Question: I'm getting the following warning:
> Access to foreach variable in closure. May have different behaviour when compiled with different versions of compiler.
This is what it looks like in my editor:

I know how fix this warning, but I want know why would I get this warning?
Is this about the "CLR" version? Is it related to "IL"?
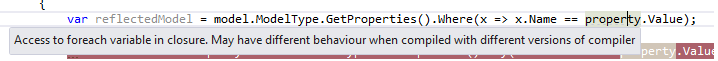
Answer: There are two parts to this warning. The first is...
> Access to foreach variable in closure
...which is not invalid per se but it is counter-intuitive at first glance. It's also very hard to do right. (So much so that the article I link to below describes this as "harmful".)
Take your query, noting that the code you've excerpted is basically an expanded form of what the C# compiler (before C# 5) generates for 'foreach':
> I [don't] understand why [the following is] not valid:'''
string s; while (enumerator.MoveNext()) { s = enumerator.Current; ...
'''
Well, it is valid syntactically. And if all you're doing in your loop is using the of 's' then everything is good. But closing over 's' will lead to counter-intuitive behaviour. Take a look at the following code:
'''
var countingActions = new List<Action>();
var numbers = from n in Enumerable.Range(1, 5)
select n.ToString(CultureInfo.InvariantCulture);
using (var enumerator = numbers.GetEnumerator())
{
string s;
while (enumerator.MoveNext())
{
s = enumerator.Current;
Console.WriteLine("Creating an action where s == {0}", s);
Action action = () => Console.WriteLine("s == {0}", s);
countingActions.Add(action);
}
}
'''
If you run this code, you'll get the following console output:
'''
Creating an action where s == 1
Creating an action where s == 2
Creating an action where s == 3
Creating an action where s == 4
Creating an action where s == 5
'''
This is what you expect.
To see something you probably don't expect, run the following code the above code:
'''
foreach (var action in countingActions)
action();
'''
You'll get the following console output:
'''
s == 5
s == 5
s == 5
s == 5
s == 5
'''
Why? Because we created five functions that all do the exact same thing: print the value of 's' (which we've closed over). In reality, they're the same function ("Print 's'", "Print 's'", "Print 's'"...).
At the point at which we go to use them, they do exactly what we ask: print the value of 's'. If you look at the last known value of 's', you'll see that it's '5'. So we get 's == 5' printed five times to the console.
Which is exactly what we asked for, but probably not what we want.
The second part of the warning...
> May have different behaviour when compiled with different versions of compiler.
...is what it is. <URL>.
Thus the following code will produce different results under different versions of the compiler:
'''
foreach (var n in numbers)
{
Action action = () => Console.WriteLine("n == {0}", n);
countingActions.Add(action);
}
'''
Consequently, it will also produce the R# warning :)
My first code snippet, above, will exhibit the same behaviour in all versions of the compiler, since I'm not using 'foreach' (rather, I've expanded it out the way pre-C# 5 compilers do).
> Is this for CLR version?
I'm not quite sure what you're asking here.
Eric Lippert's post says the change happens "in C# 5". So with a C# 5 or later compiler to get the new behaviour, and everything before that gets the old behaviour.
But to be clear, it's a function of the compiler and not the .NET Framework version.
> Is there relevance with IL?
Different code produces different IL so in that sense there's consequences for the IL generated.
'foreach' is a much more common construct than the code you've posted in your comment. The issue typically arises through use of 'foreach', not through manual enumeration. That's why the changes to 'foreach' in C# 5 help prevent this issue, but not completely.